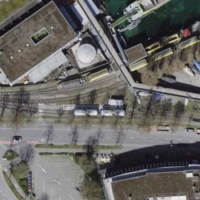
EUNIS habitat code: 57
Species observed at this site:
Zoropsis spinimana